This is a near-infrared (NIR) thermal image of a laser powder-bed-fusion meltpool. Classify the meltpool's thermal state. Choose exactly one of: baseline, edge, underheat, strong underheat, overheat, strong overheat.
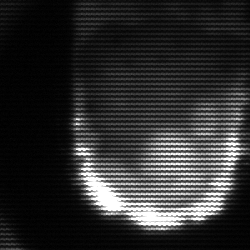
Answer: baseline